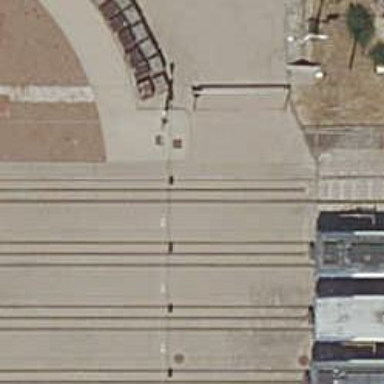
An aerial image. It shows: Railway level crossing.